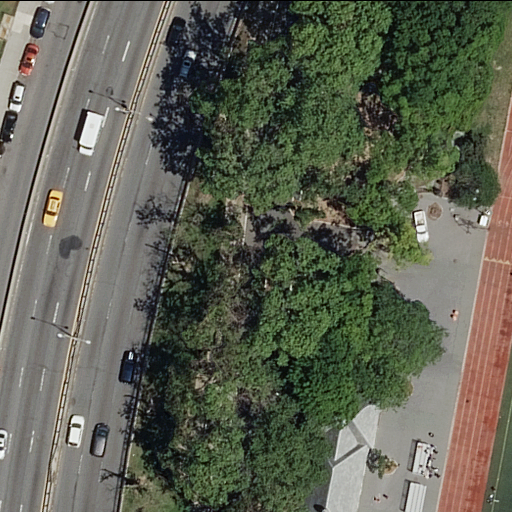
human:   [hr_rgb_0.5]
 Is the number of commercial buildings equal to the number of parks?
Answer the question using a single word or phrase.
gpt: no

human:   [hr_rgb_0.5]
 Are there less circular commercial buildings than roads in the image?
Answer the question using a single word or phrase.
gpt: yes

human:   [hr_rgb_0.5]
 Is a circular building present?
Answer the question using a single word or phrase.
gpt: no

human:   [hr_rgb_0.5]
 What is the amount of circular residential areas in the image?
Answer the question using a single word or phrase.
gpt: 0

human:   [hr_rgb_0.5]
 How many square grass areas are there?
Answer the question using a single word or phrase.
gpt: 0

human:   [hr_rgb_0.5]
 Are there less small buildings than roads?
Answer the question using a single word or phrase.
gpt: yes

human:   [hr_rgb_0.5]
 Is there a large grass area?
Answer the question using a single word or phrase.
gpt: no

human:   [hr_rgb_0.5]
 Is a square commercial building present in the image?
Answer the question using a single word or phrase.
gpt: no

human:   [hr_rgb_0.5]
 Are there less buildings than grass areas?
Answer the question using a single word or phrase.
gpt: yes

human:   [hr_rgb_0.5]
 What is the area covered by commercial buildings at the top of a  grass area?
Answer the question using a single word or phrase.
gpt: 0m2

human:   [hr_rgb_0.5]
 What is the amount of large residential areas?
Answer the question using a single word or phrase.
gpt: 0

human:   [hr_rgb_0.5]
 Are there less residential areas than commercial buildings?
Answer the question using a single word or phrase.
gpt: no

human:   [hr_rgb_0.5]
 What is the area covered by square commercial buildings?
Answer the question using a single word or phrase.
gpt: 0m2

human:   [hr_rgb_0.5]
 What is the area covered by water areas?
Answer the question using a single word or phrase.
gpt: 0m2

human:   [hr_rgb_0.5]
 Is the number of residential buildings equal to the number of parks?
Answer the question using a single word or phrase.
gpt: yes

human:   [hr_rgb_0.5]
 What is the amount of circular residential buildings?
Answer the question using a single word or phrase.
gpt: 0

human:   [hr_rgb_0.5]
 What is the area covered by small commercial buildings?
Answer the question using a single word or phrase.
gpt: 0m2

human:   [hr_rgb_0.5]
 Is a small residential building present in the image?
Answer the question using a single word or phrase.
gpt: no

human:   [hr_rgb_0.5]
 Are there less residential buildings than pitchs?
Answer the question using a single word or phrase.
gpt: no

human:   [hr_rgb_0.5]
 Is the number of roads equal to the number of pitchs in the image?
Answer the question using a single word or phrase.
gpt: no

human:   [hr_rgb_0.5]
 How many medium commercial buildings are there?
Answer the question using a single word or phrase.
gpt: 0

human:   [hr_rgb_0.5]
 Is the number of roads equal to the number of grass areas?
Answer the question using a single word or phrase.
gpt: no

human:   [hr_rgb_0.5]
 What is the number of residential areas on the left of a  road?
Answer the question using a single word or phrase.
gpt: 1

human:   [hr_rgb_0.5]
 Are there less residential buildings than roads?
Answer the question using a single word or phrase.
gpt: yes

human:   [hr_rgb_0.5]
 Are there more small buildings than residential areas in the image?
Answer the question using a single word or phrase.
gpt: no

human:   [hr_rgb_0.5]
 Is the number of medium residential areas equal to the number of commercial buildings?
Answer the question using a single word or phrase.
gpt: yes

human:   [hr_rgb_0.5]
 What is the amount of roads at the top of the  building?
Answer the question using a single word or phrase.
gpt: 2

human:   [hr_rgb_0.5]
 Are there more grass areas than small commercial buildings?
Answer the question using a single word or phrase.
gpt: yes

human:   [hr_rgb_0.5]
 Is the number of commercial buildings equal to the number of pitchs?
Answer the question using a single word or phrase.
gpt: no

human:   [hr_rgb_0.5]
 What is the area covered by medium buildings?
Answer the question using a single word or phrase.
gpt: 316m2

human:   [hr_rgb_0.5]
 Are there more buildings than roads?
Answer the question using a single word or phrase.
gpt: no

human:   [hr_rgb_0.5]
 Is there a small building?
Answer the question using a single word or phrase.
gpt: no

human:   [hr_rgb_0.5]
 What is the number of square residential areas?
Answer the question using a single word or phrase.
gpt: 0

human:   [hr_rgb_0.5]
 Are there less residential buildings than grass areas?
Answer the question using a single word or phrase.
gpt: yes

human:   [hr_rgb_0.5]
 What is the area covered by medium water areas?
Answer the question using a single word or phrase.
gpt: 0m2

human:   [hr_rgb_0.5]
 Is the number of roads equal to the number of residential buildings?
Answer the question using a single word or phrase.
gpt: no